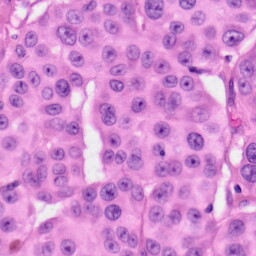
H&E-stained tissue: Skin